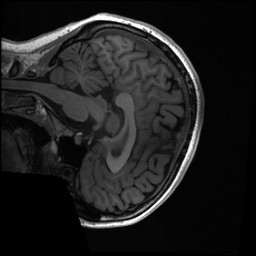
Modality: T1w
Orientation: sagittal
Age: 18
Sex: female